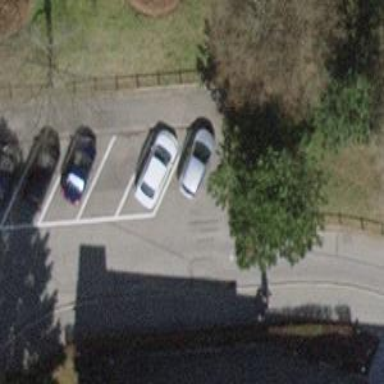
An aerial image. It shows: Sidewalk.